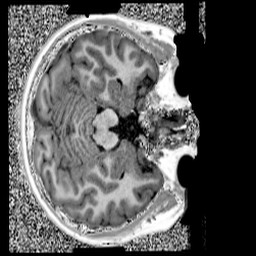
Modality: UNIT1
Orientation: axial
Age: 13
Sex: female
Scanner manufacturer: siemens
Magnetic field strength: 3 T
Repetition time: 4 s
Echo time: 0.00299 s